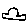
Label: car